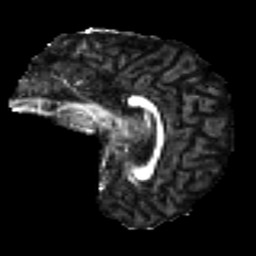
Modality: FA
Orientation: sagittal
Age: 29
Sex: male
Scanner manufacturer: ge
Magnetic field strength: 3 T
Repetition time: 7.8 s
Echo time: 0.0612 s